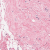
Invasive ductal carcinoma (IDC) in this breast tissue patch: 0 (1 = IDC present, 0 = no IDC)